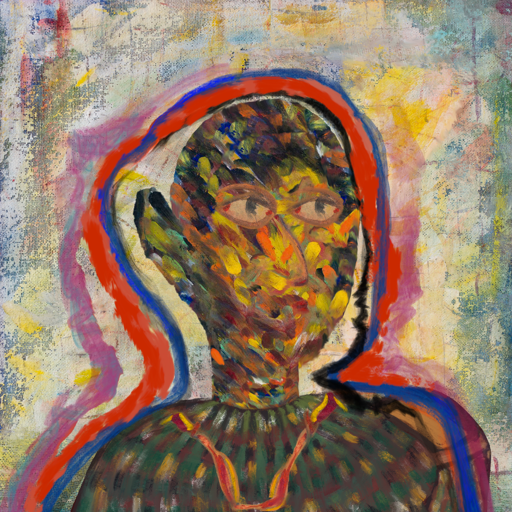
Background: Irani, Head And Neck Side: An_Impression, Face Side: GypsyMother, Bust: After_Raid, Hair Side: Experience, Head Accessory: Blank, Second Necklace: Gypsy_Mother_1, Necklace: Blank, Baby: Blank